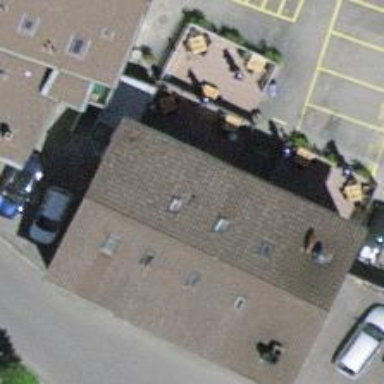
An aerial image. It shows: Restaurant.